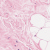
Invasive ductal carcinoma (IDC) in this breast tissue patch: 0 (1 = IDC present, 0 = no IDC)